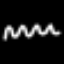
Label: squiggle